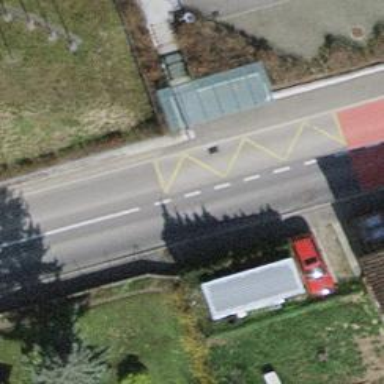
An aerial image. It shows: Platform for public transport on the road.